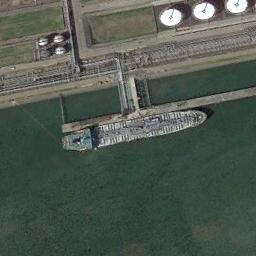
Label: ship